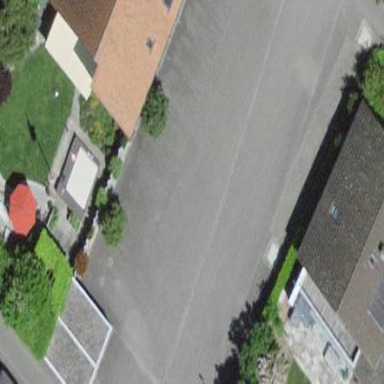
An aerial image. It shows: Street side parking area.